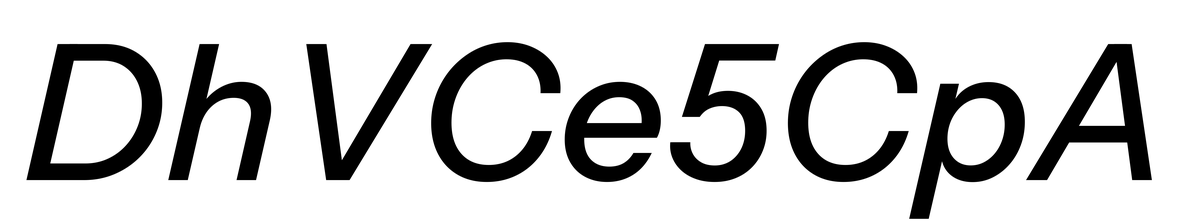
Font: InstrumentSans-Italic_Medium_Italic